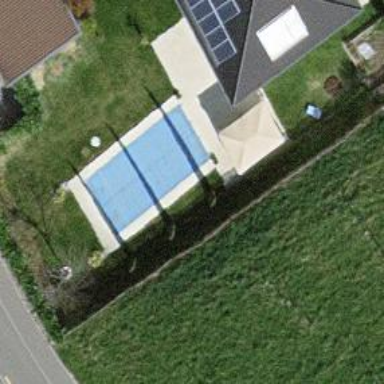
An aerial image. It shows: Swimming pool located in leisure land.